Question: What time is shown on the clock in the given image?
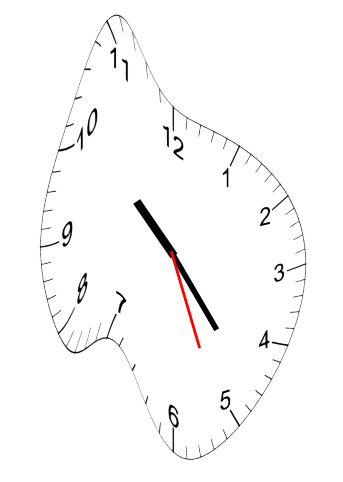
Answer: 10:23:26